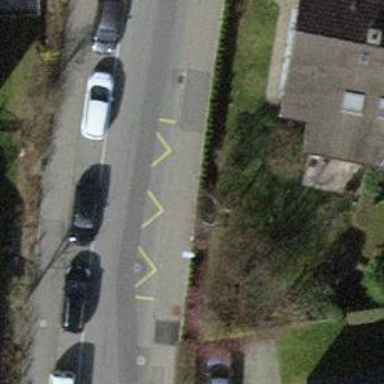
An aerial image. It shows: Bus stop along the road.